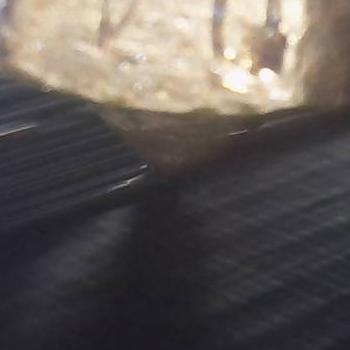
Flow rate: 200%